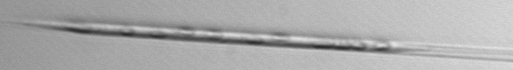
Label: Rhizosolenia